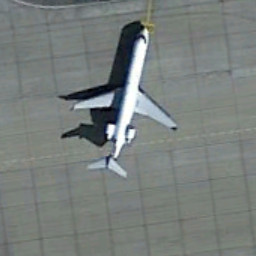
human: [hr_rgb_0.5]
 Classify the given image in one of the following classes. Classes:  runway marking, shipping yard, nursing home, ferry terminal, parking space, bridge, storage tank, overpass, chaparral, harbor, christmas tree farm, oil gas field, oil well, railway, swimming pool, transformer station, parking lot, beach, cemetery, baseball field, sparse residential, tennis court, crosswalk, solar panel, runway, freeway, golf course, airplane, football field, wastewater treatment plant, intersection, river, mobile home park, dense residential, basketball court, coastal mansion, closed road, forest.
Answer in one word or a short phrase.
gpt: airplane